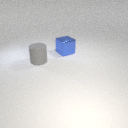
large gray rubber cylinder to the left of large blue metal cube